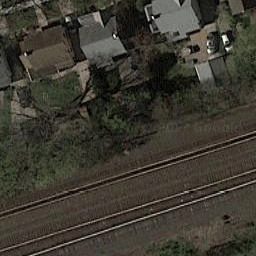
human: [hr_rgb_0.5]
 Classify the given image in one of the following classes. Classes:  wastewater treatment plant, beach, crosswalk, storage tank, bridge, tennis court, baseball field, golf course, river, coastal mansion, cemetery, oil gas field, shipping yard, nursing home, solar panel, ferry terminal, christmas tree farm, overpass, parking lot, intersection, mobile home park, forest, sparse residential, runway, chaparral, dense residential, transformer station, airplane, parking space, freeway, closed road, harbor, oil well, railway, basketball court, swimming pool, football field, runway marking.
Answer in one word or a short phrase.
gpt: railway